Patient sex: M
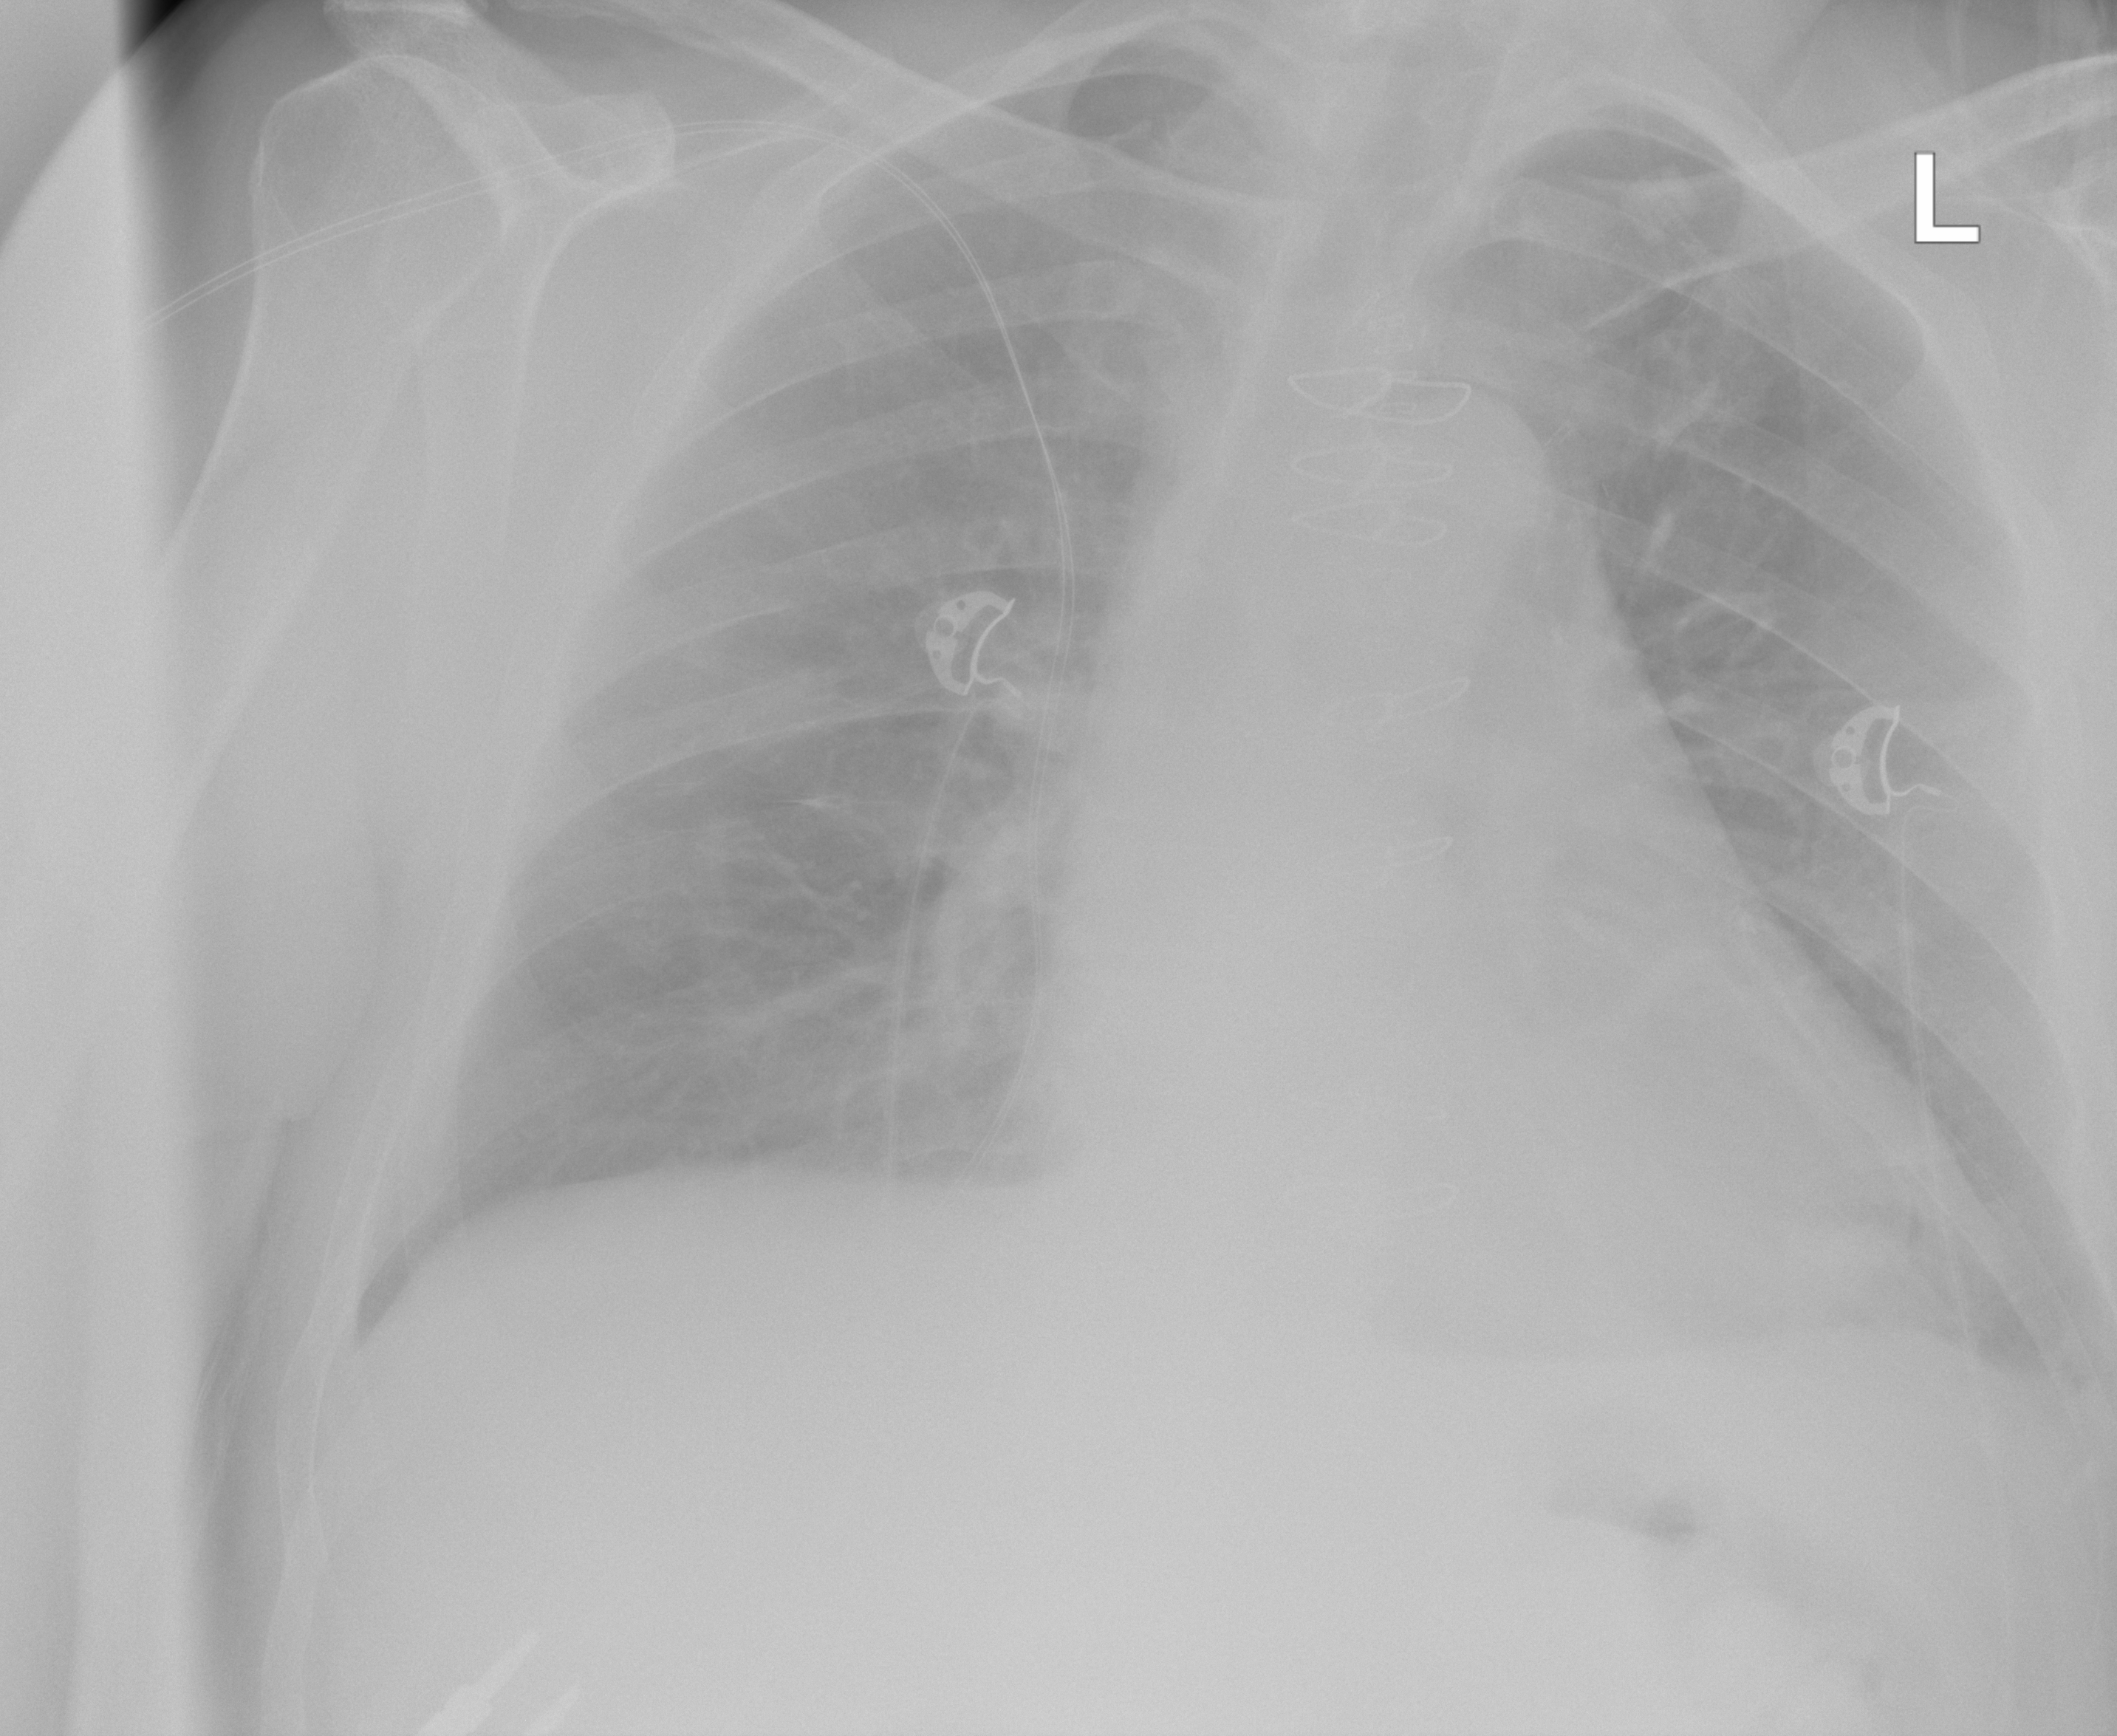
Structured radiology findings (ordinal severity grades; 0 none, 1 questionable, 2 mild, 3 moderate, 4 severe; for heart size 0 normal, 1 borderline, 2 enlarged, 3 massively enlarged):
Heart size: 1
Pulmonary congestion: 1
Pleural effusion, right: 0
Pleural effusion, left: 2
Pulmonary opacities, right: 0
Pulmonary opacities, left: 0
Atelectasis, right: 1
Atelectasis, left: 2